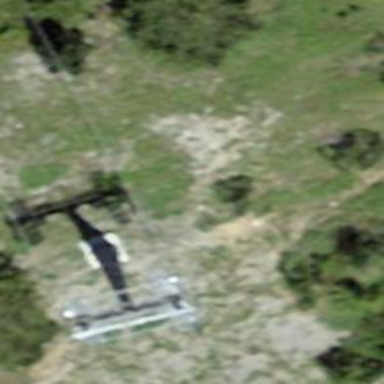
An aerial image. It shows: Pylon for aerialway.